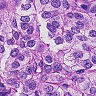
Metastatic tissue present: yes